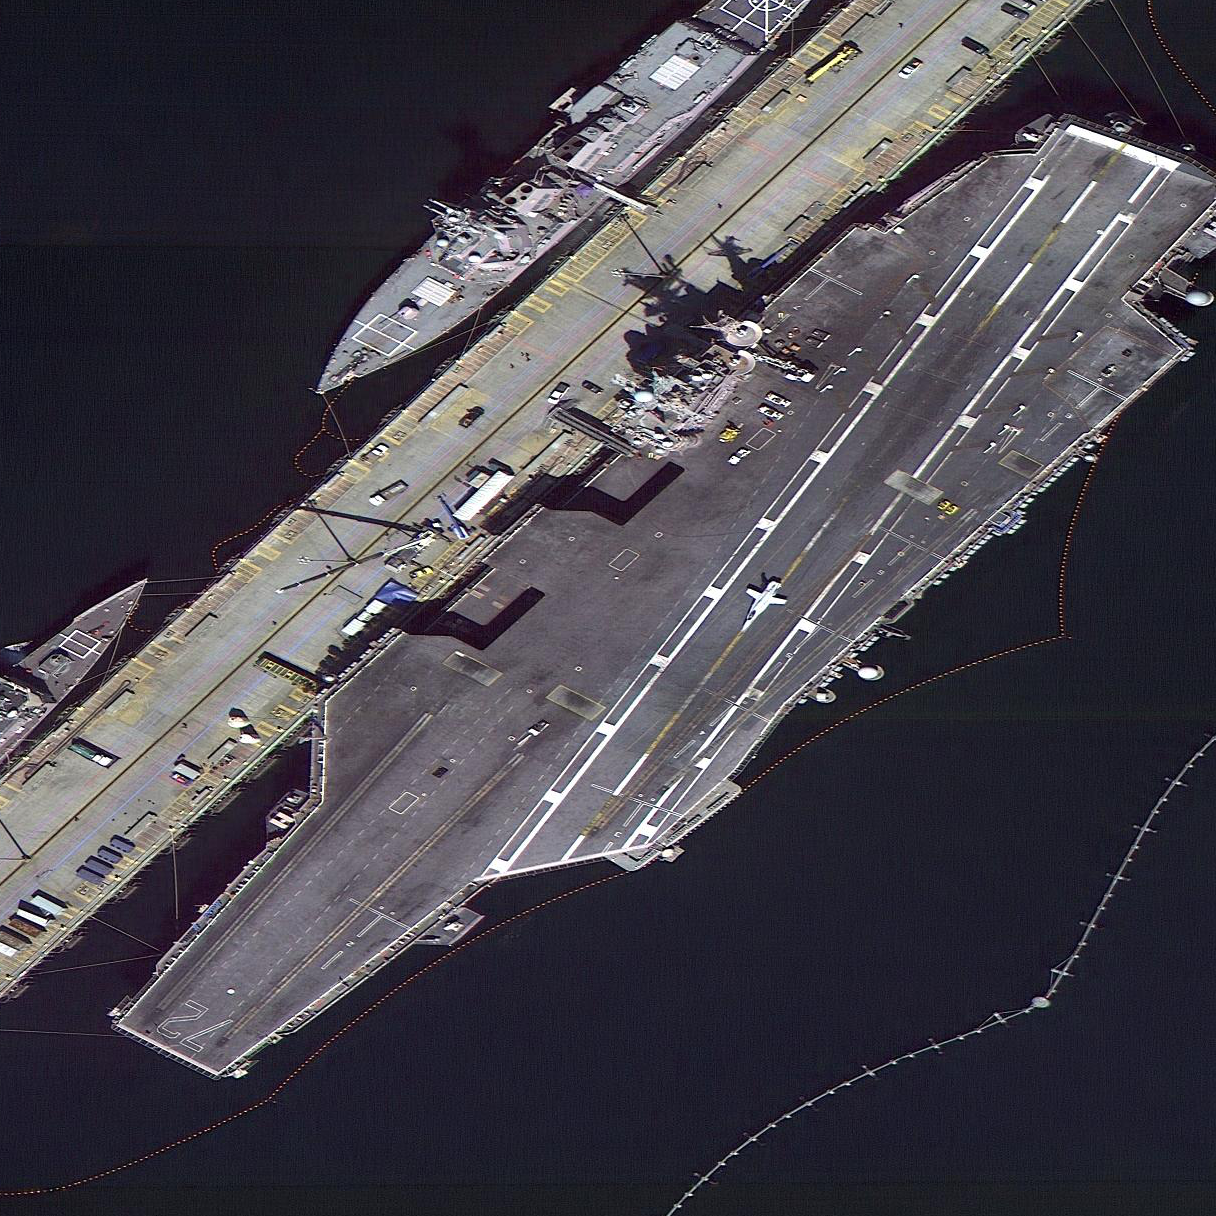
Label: aircraft_carrier